Question: how can i get categories that share at least one product with another given category in sql?
'''
SET FOREIGN_KEY_CHECKS=0;
-- ----------------------------
-- Table structure for 'p2c'
-- ----------------------------
DROP TABLE IF EXISTS 'p2c';
CREATE TABLE 'p2c' (
'products_id' int(11) NOT NULL default '0',
'categories_id' int(11) NOT NULL default '0',
PRIMARY KEY ('products_id','categories_id')
) ENGINE=MyISAM DEFAULT CHARSET=utf8;
-- ----------------------------
-- Records of p2c
-- ----------------------------
INSERT INTO 'p2c' VALUES ('1001', '1');
INSERT INTO 'p2c' VALUES ('1001', '2');
INSERT INTO 'p2c' VALUES ('1002', '1');
INSERT INTO 'p2c' VALUES ('1003', '2');
INSERT INTO 'p2c' VALUES ('1004', '1');
INSERT INTO 'p2c' VALUES ('1004', '2');
INSERT INTO 'p2c' VALUES ('1005', '3');
INSERT INTO 'p2c' VALUES ('1006', '2');
INSERT INTO 'p2c' VALUES ('1006', '3');
INSERT INTO 'p2c' VALUES ('1007', '4');
'''

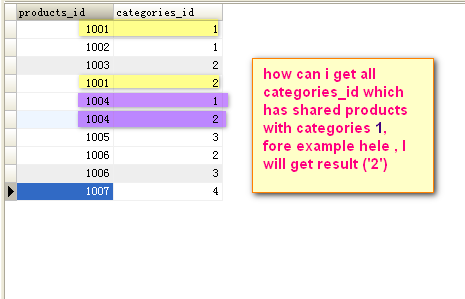
Answer: something like that :
You make an inner join on same table. The products_id must be identical, and categories_id must be different.
'''
select distinct p2.categories_id
from p2c p1
inner join p2c p2
on p1.products_id = p2.products_id and
p1.categories_id <> p2.categories_id
where p1.categories_id = 1
'''
<URL>